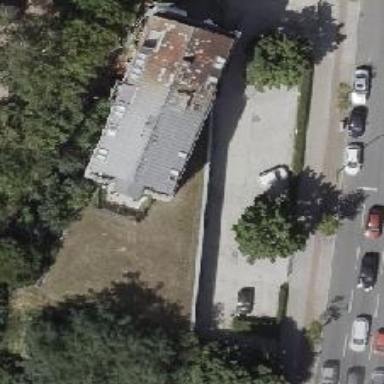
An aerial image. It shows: Kindergarten.